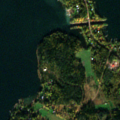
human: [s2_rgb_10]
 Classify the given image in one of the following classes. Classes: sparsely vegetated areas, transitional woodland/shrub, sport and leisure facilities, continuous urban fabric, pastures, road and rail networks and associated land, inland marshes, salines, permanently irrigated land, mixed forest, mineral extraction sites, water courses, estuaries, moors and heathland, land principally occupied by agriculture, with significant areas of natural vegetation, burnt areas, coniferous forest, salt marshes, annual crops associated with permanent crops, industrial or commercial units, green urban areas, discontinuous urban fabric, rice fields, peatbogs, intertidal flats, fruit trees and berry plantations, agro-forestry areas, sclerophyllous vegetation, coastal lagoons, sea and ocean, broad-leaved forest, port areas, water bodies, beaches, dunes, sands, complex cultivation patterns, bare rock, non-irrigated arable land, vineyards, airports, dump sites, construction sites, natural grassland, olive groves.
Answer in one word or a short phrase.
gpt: coniferous forest, mixed forest, sea and ocean